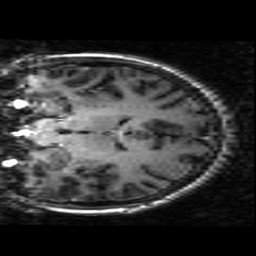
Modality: T1w
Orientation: coronal
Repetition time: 0.008948 s
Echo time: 0.001784 s